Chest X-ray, PA view. Patient: 11 years old, sex M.
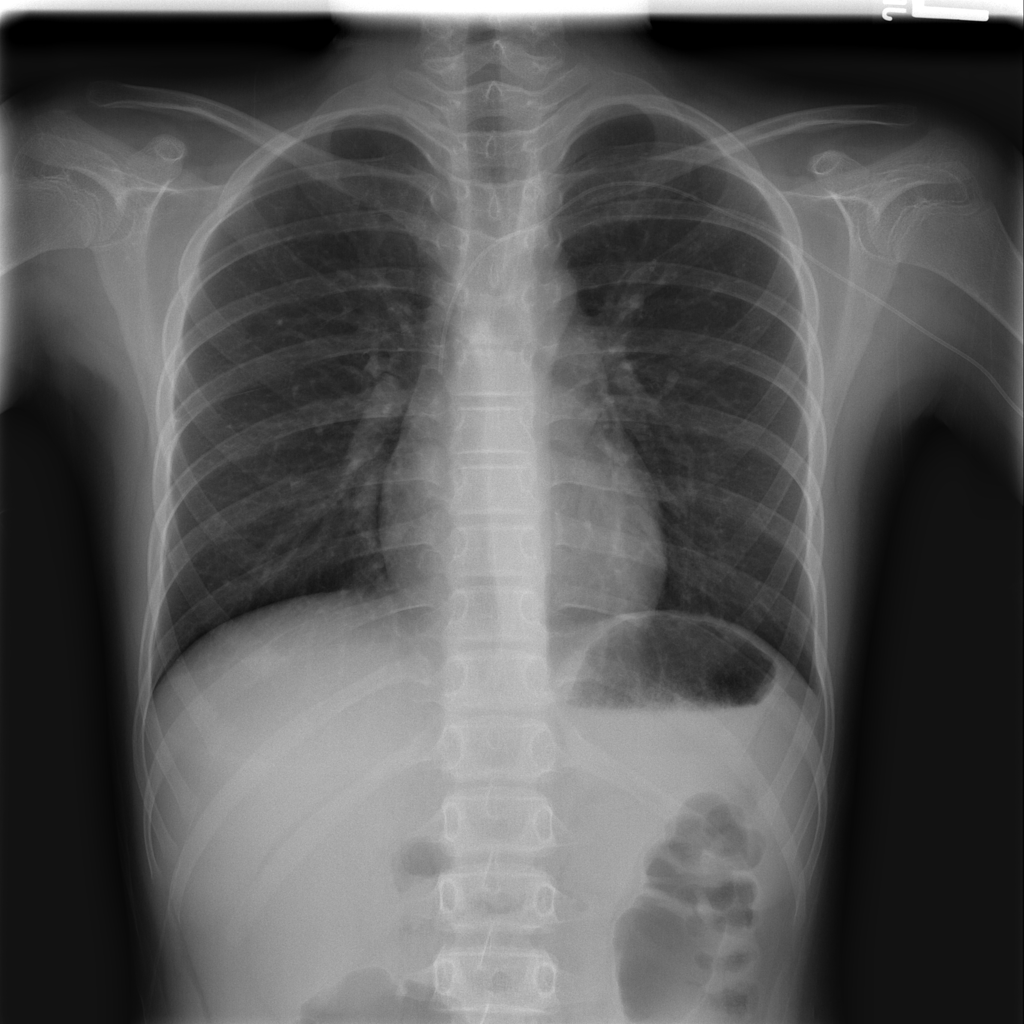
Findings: No Finding